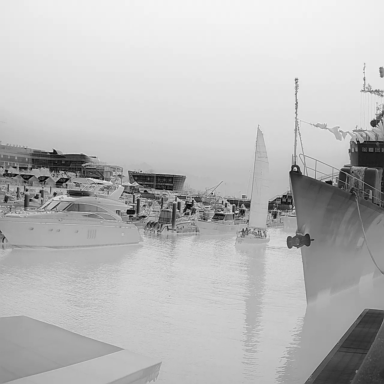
There is a bulk_carrier in the infrared image.